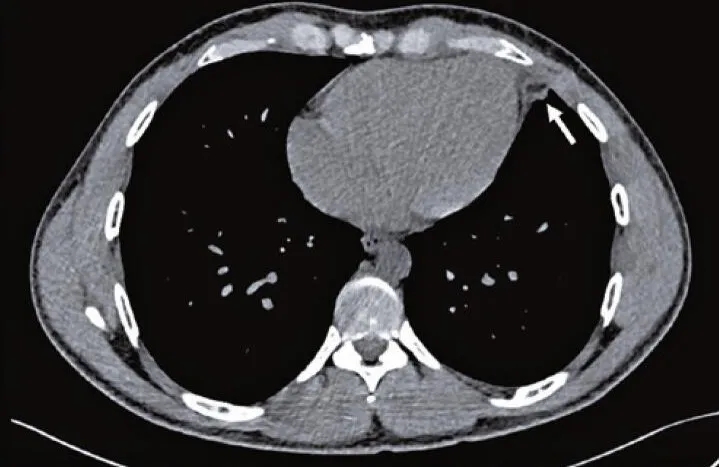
Computed tomography of the chest on axial view evidencing a rounded lesion (arrow) with fat attenuation and variable degrees of densification of the adipose planes.
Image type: radiology (ct)